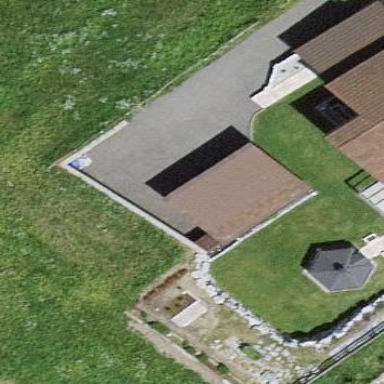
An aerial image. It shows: Simple house.